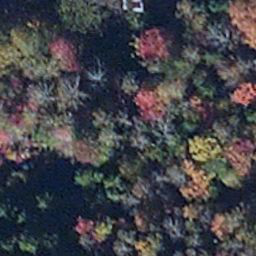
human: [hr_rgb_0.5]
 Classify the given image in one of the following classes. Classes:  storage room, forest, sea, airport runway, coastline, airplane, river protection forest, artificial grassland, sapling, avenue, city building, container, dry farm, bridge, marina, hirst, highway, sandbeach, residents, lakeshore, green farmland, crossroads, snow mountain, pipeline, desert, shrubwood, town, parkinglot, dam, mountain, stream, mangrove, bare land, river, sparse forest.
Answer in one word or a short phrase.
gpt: mangrove